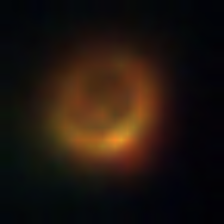
Taxon: NanoPlankton
Group: Other